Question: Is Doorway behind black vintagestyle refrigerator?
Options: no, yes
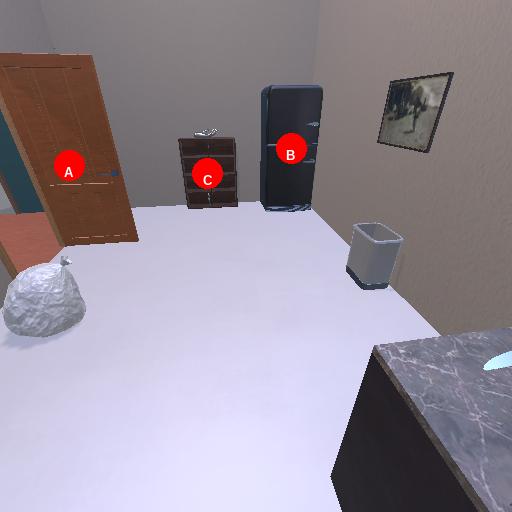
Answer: no